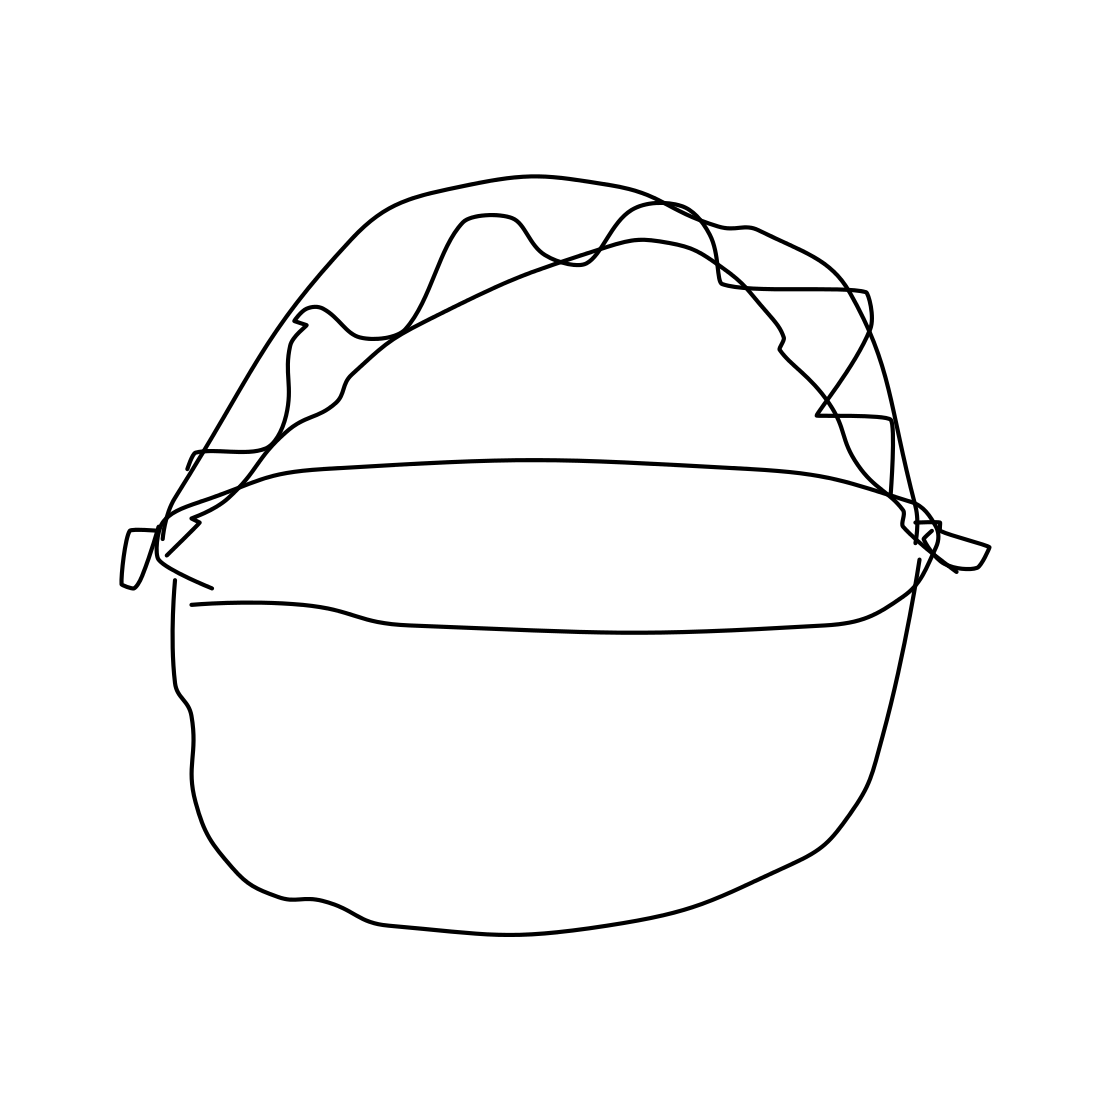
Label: basket